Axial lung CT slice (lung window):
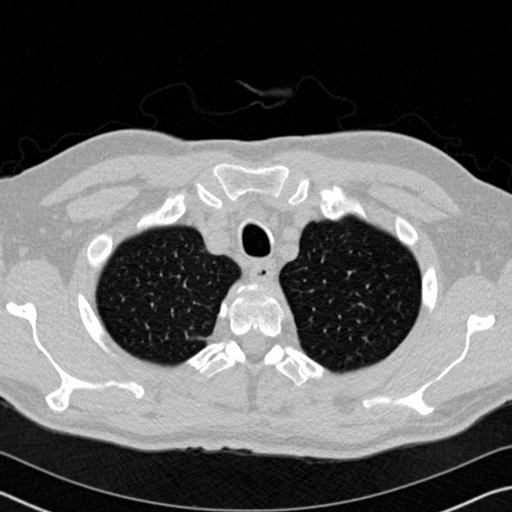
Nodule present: no